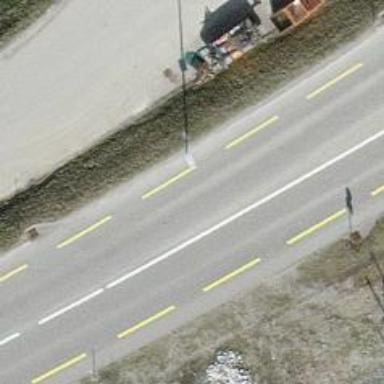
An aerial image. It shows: Secondary road with asphalt surface.